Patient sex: F
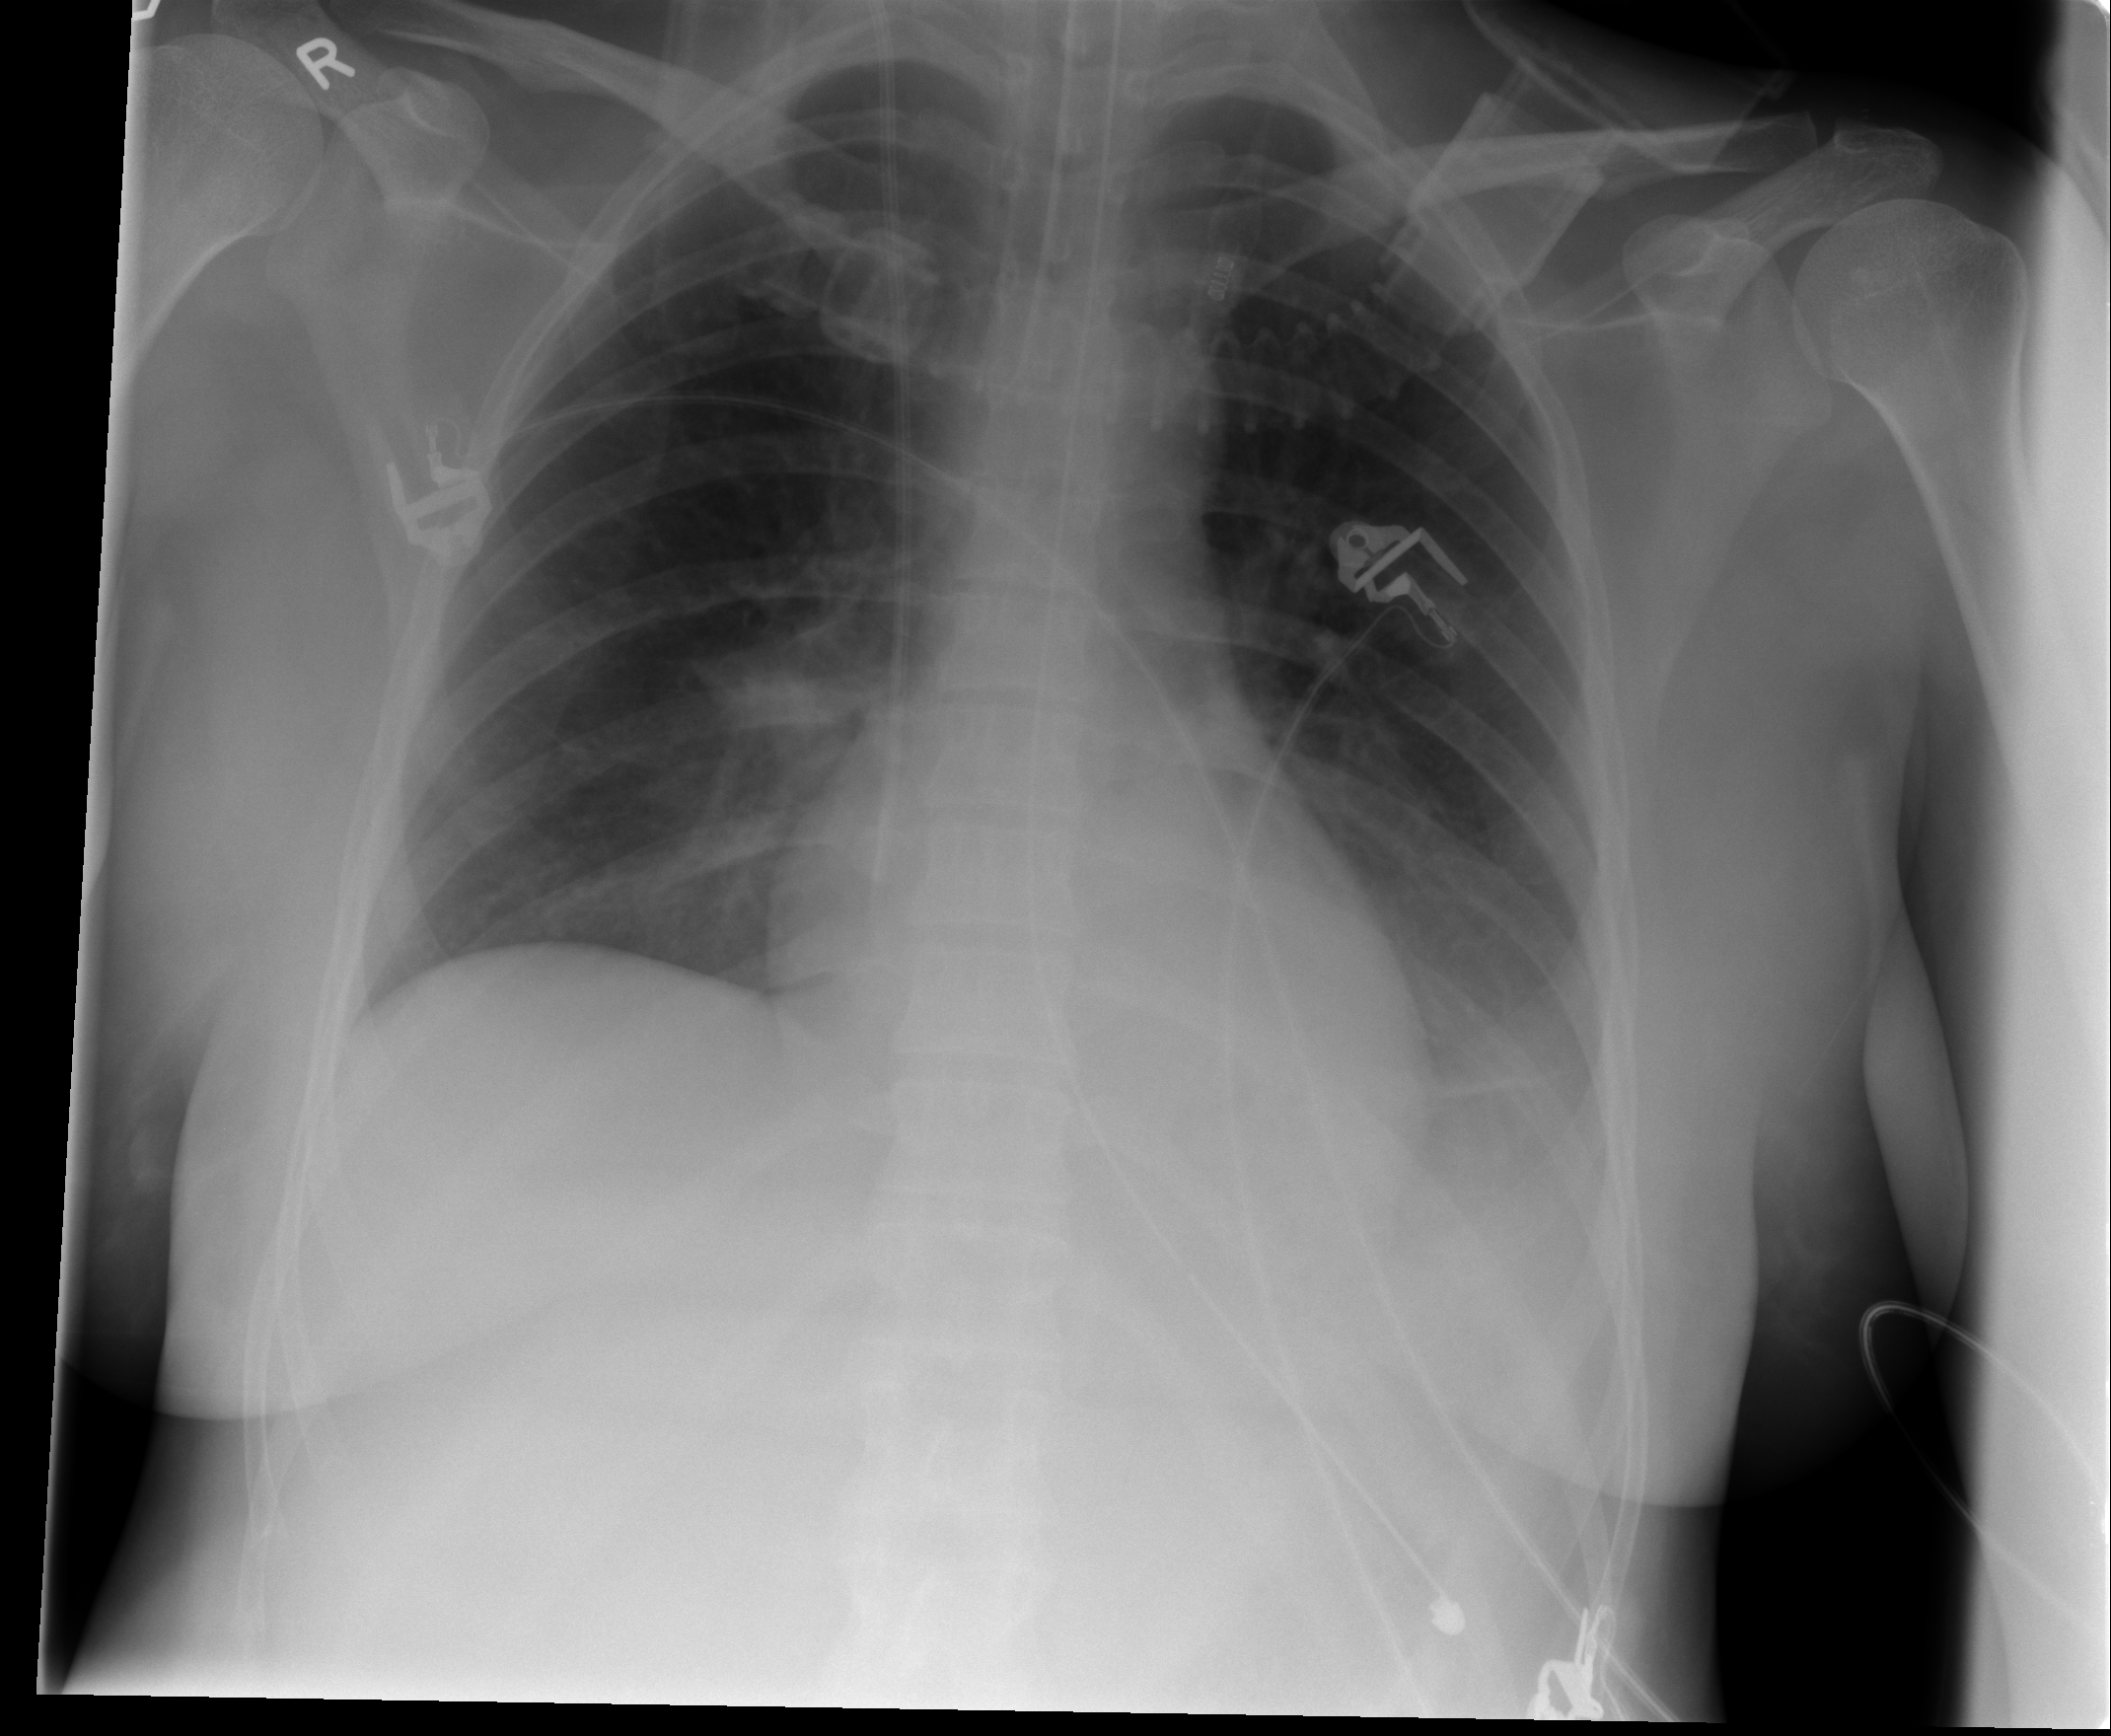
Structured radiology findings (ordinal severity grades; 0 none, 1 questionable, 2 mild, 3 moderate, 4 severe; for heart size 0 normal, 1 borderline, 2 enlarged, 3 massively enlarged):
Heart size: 0
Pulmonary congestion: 0
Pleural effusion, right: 0
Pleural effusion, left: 2
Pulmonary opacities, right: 0
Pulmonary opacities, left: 0
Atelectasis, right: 1
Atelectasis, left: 1